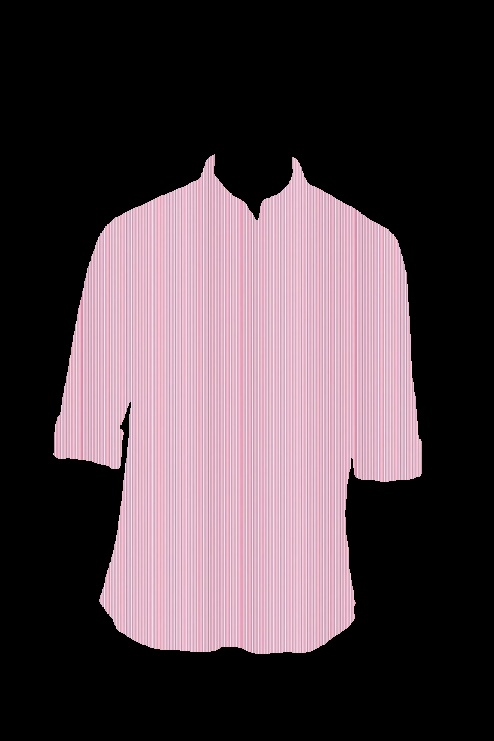
pink stripe polo